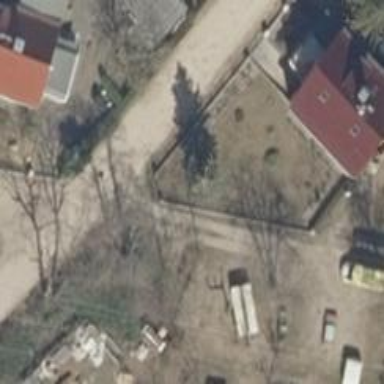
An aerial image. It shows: Compacted driveway with service access. The tracktype is grade3.